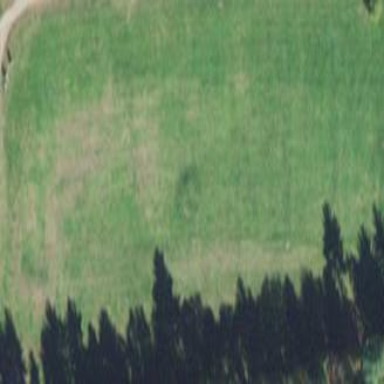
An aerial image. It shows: Driving range for golf practice.